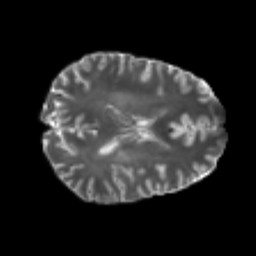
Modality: T2w
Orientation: axial
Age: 27
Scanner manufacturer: philips
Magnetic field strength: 3 T
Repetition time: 8.549 s
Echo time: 0.1273 s